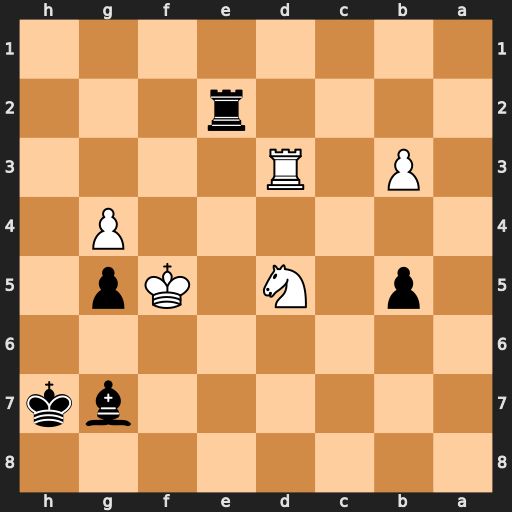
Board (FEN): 8/6bk/8/1p1N1Kp1/6P1/1P1R4/4r3/8
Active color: b
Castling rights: -
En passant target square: -
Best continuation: Re5#